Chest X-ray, PA view. Patient: 57 years old, sex F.
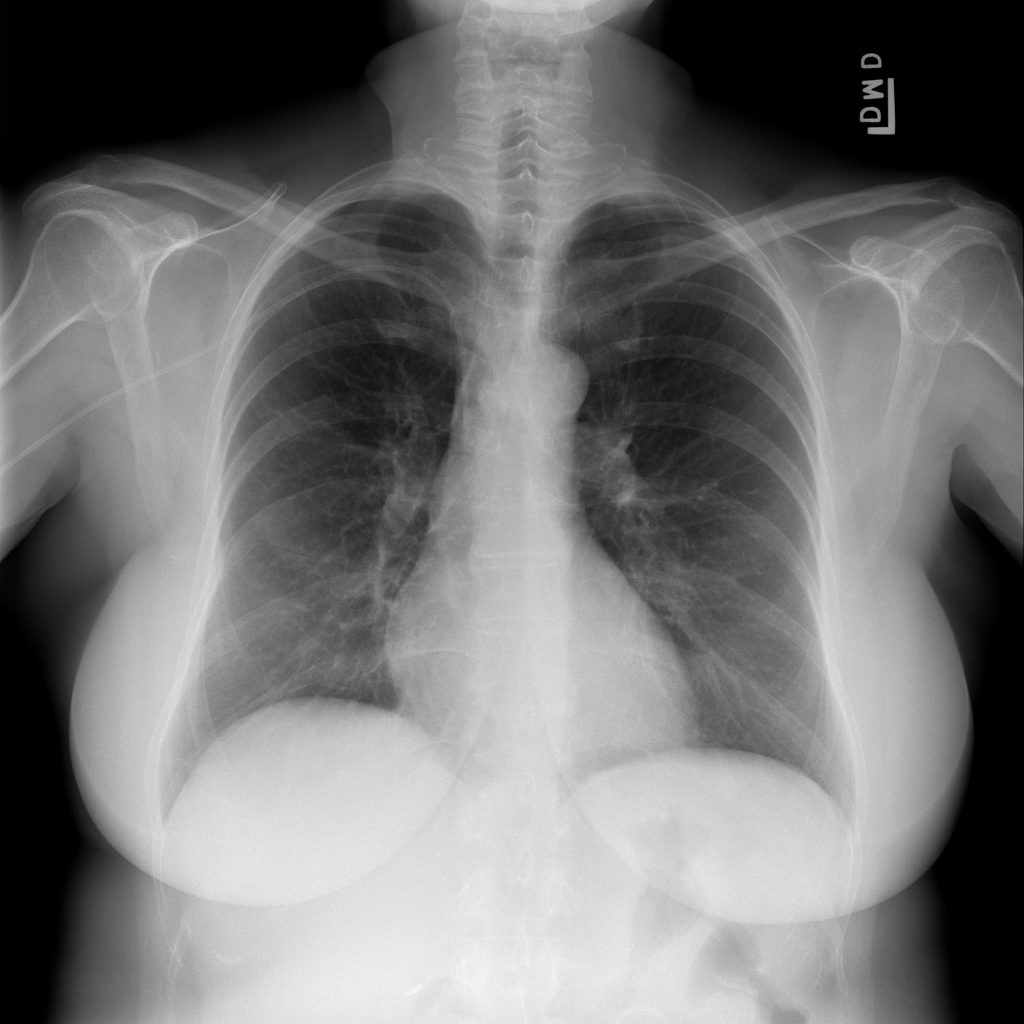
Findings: No Finding